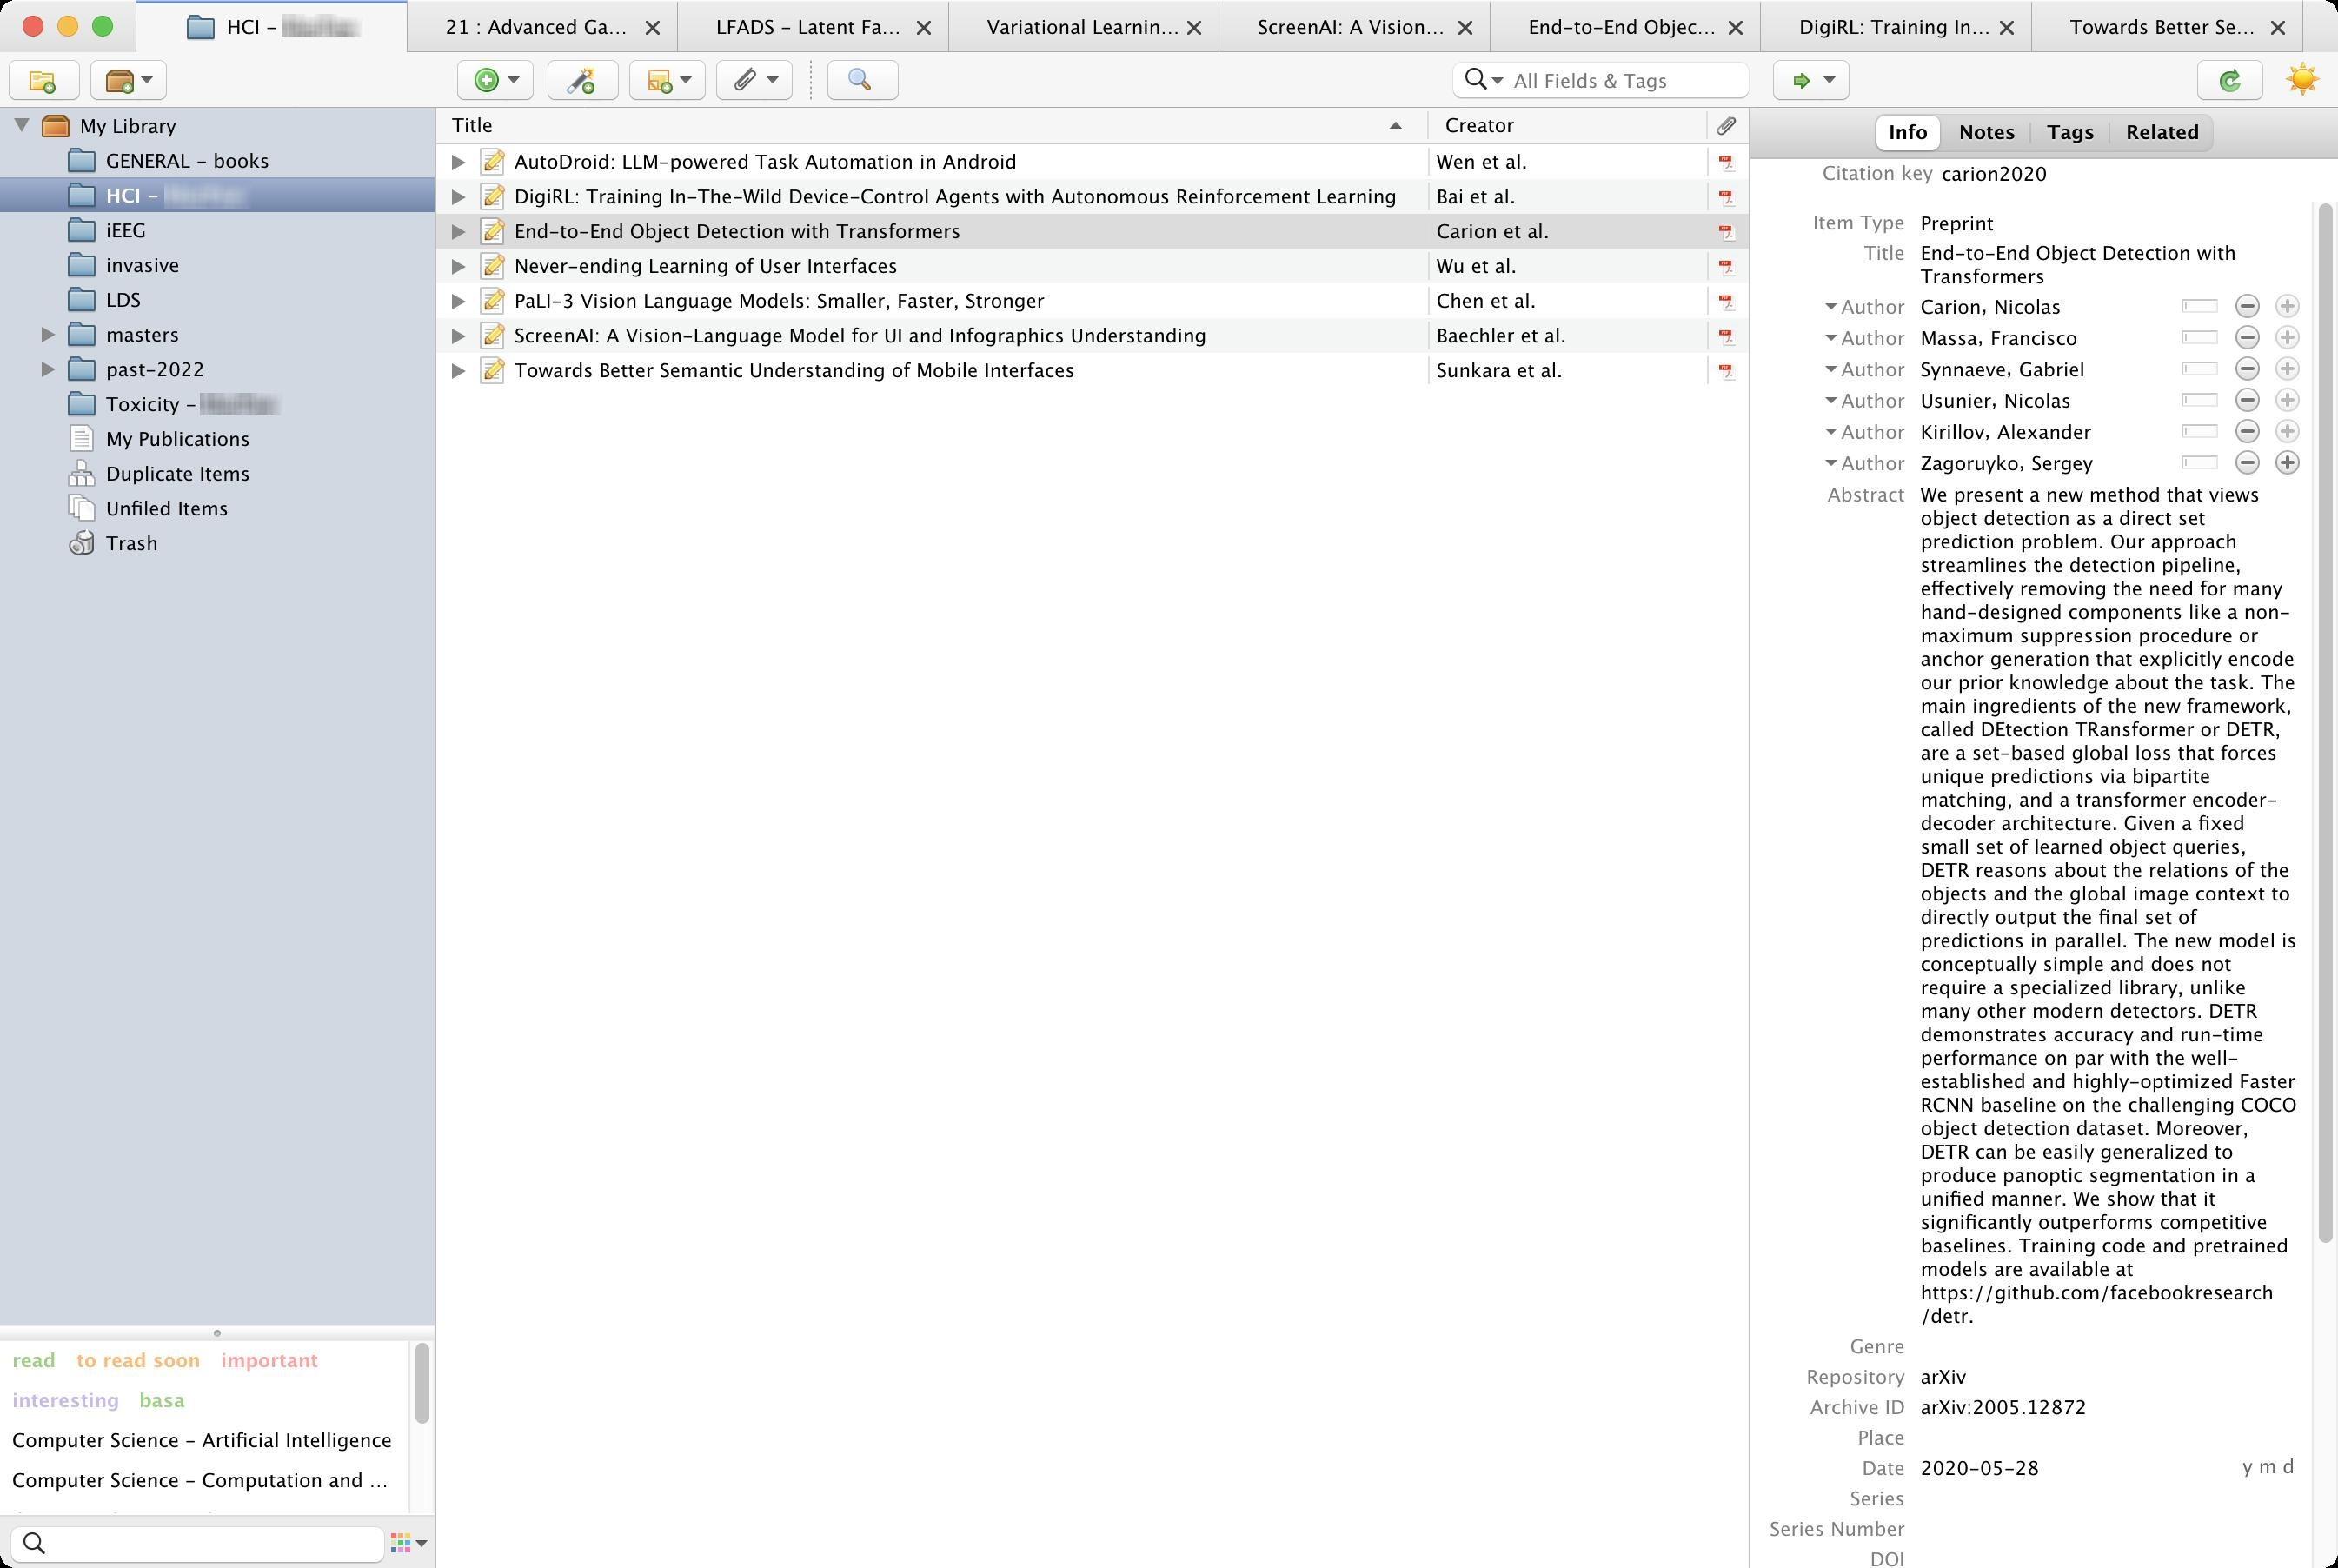
Accessibility tree:
{"name": "HCI_-_[company]_-_Zotero", "role": "AXWindow", "description": null, "role_description": "standard window", "value": null, "position": "324.00;76.00", "size": "1345;902", "children": [{"name": null, "role": "AXButton", "description": null, "role_description": "close button", "value": null, "position": "12.00;7.00", "size": "14;16", "children": []}, {"name": null, "role": "AXButton", "description": null, "role_description": "full screen button", "value": null, "position": "52.00;7.00", "size": "14;16", "children": [{"name": null, "role": "AXGroup", "description": null, "role_description": "group", "value": null, "position": "52.00;7.00", "size": "14;16", "children": [{"name": null, "role": "AXGroup", "description": null, "role_description": "group", "value": null, "position": "52.00;7.00", "size": "14;16", "children": []}]}]}, {"name": null, "role": "AXButton", "description": null, "role_description": "minimize button", "value": null, "position": "32.00;7.00", "size": "14;16", "children": []}, {"name": "HCI_-_[company]_-_Zotero", "role": "AXWindow", "description": null, "role_description": "standard window", "value": null, "position": "324.00;76.00", "size": "1345;902", "children": [{"name": null, "role": "AXButton", "description": null, "role_description": "close button", "value": null, "position": "12.00;7.00", "size": "14;16", "children": []}, {"name": null, "role": "AXButton", "description": null, "role_description": "full screen button", "value": null, "position": "52.00;7.00", "size": "14;16", "children": [{"name": null, "role": "AXGroup", "description": null, "role_description": "group", "value": null, "position": "52.00;7.00", "size": "14;16", "children": [{"name": null, "role": "AXGroup", "description": null, "role_description": "group", "value": null, "position": "52.00;7.00", "size": "14;16", "children": []}]}]}, {"name": null, "role": "AXButton", "description": null, "role_description": "minimize button", "value": null, "position": "32.00;7.00", "size": "14;16", "children": []}]}]}